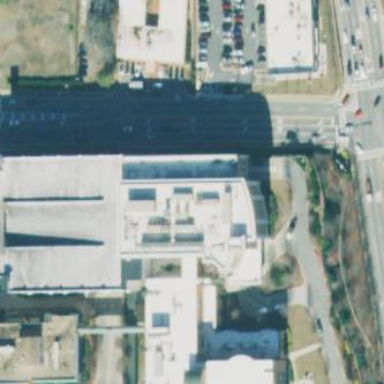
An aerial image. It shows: Part of building.